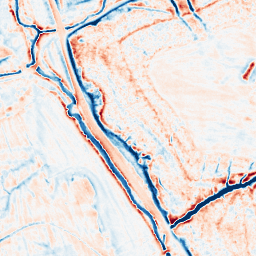
Category: edge_preserving
Decomposition family: anisotropic_diffusion
Decomposition parameters: iterations: 50
kappa: 10
gamma: 0.1
Upsampling method: cubic_mitchell
Upsampling parameters: scale: 2
Upsampling scale: 2